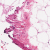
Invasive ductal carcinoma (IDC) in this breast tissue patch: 0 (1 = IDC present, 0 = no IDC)